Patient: sex M, age 32
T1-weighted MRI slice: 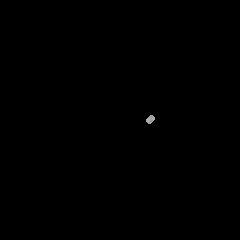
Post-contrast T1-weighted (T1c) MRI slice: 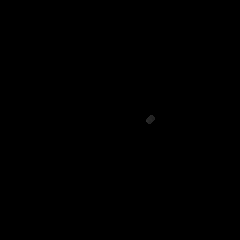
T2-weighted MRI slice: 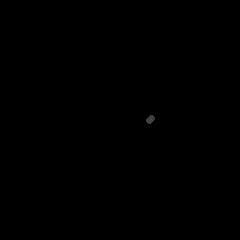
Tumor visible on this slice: no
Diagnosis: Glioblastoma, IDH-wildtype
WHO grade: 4